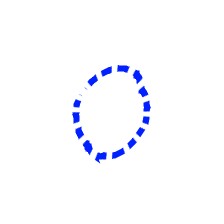
Shape: circle